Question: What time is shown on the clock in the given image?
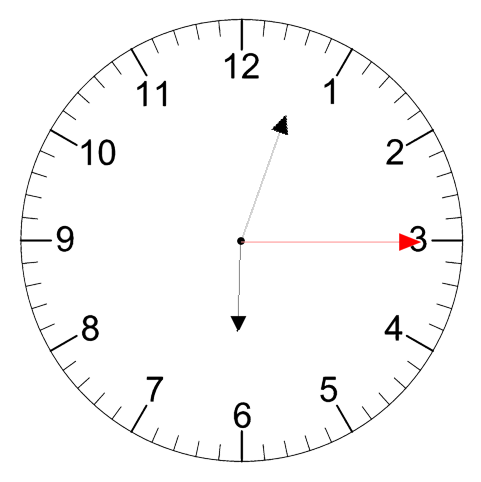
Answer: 06:03:15